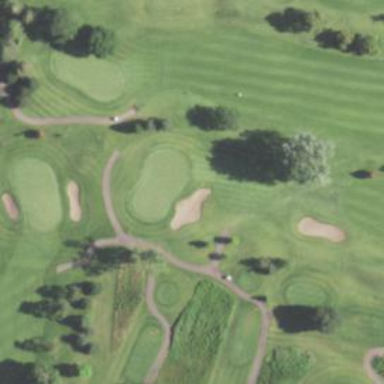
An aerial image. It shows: Golf hole.